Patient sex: F
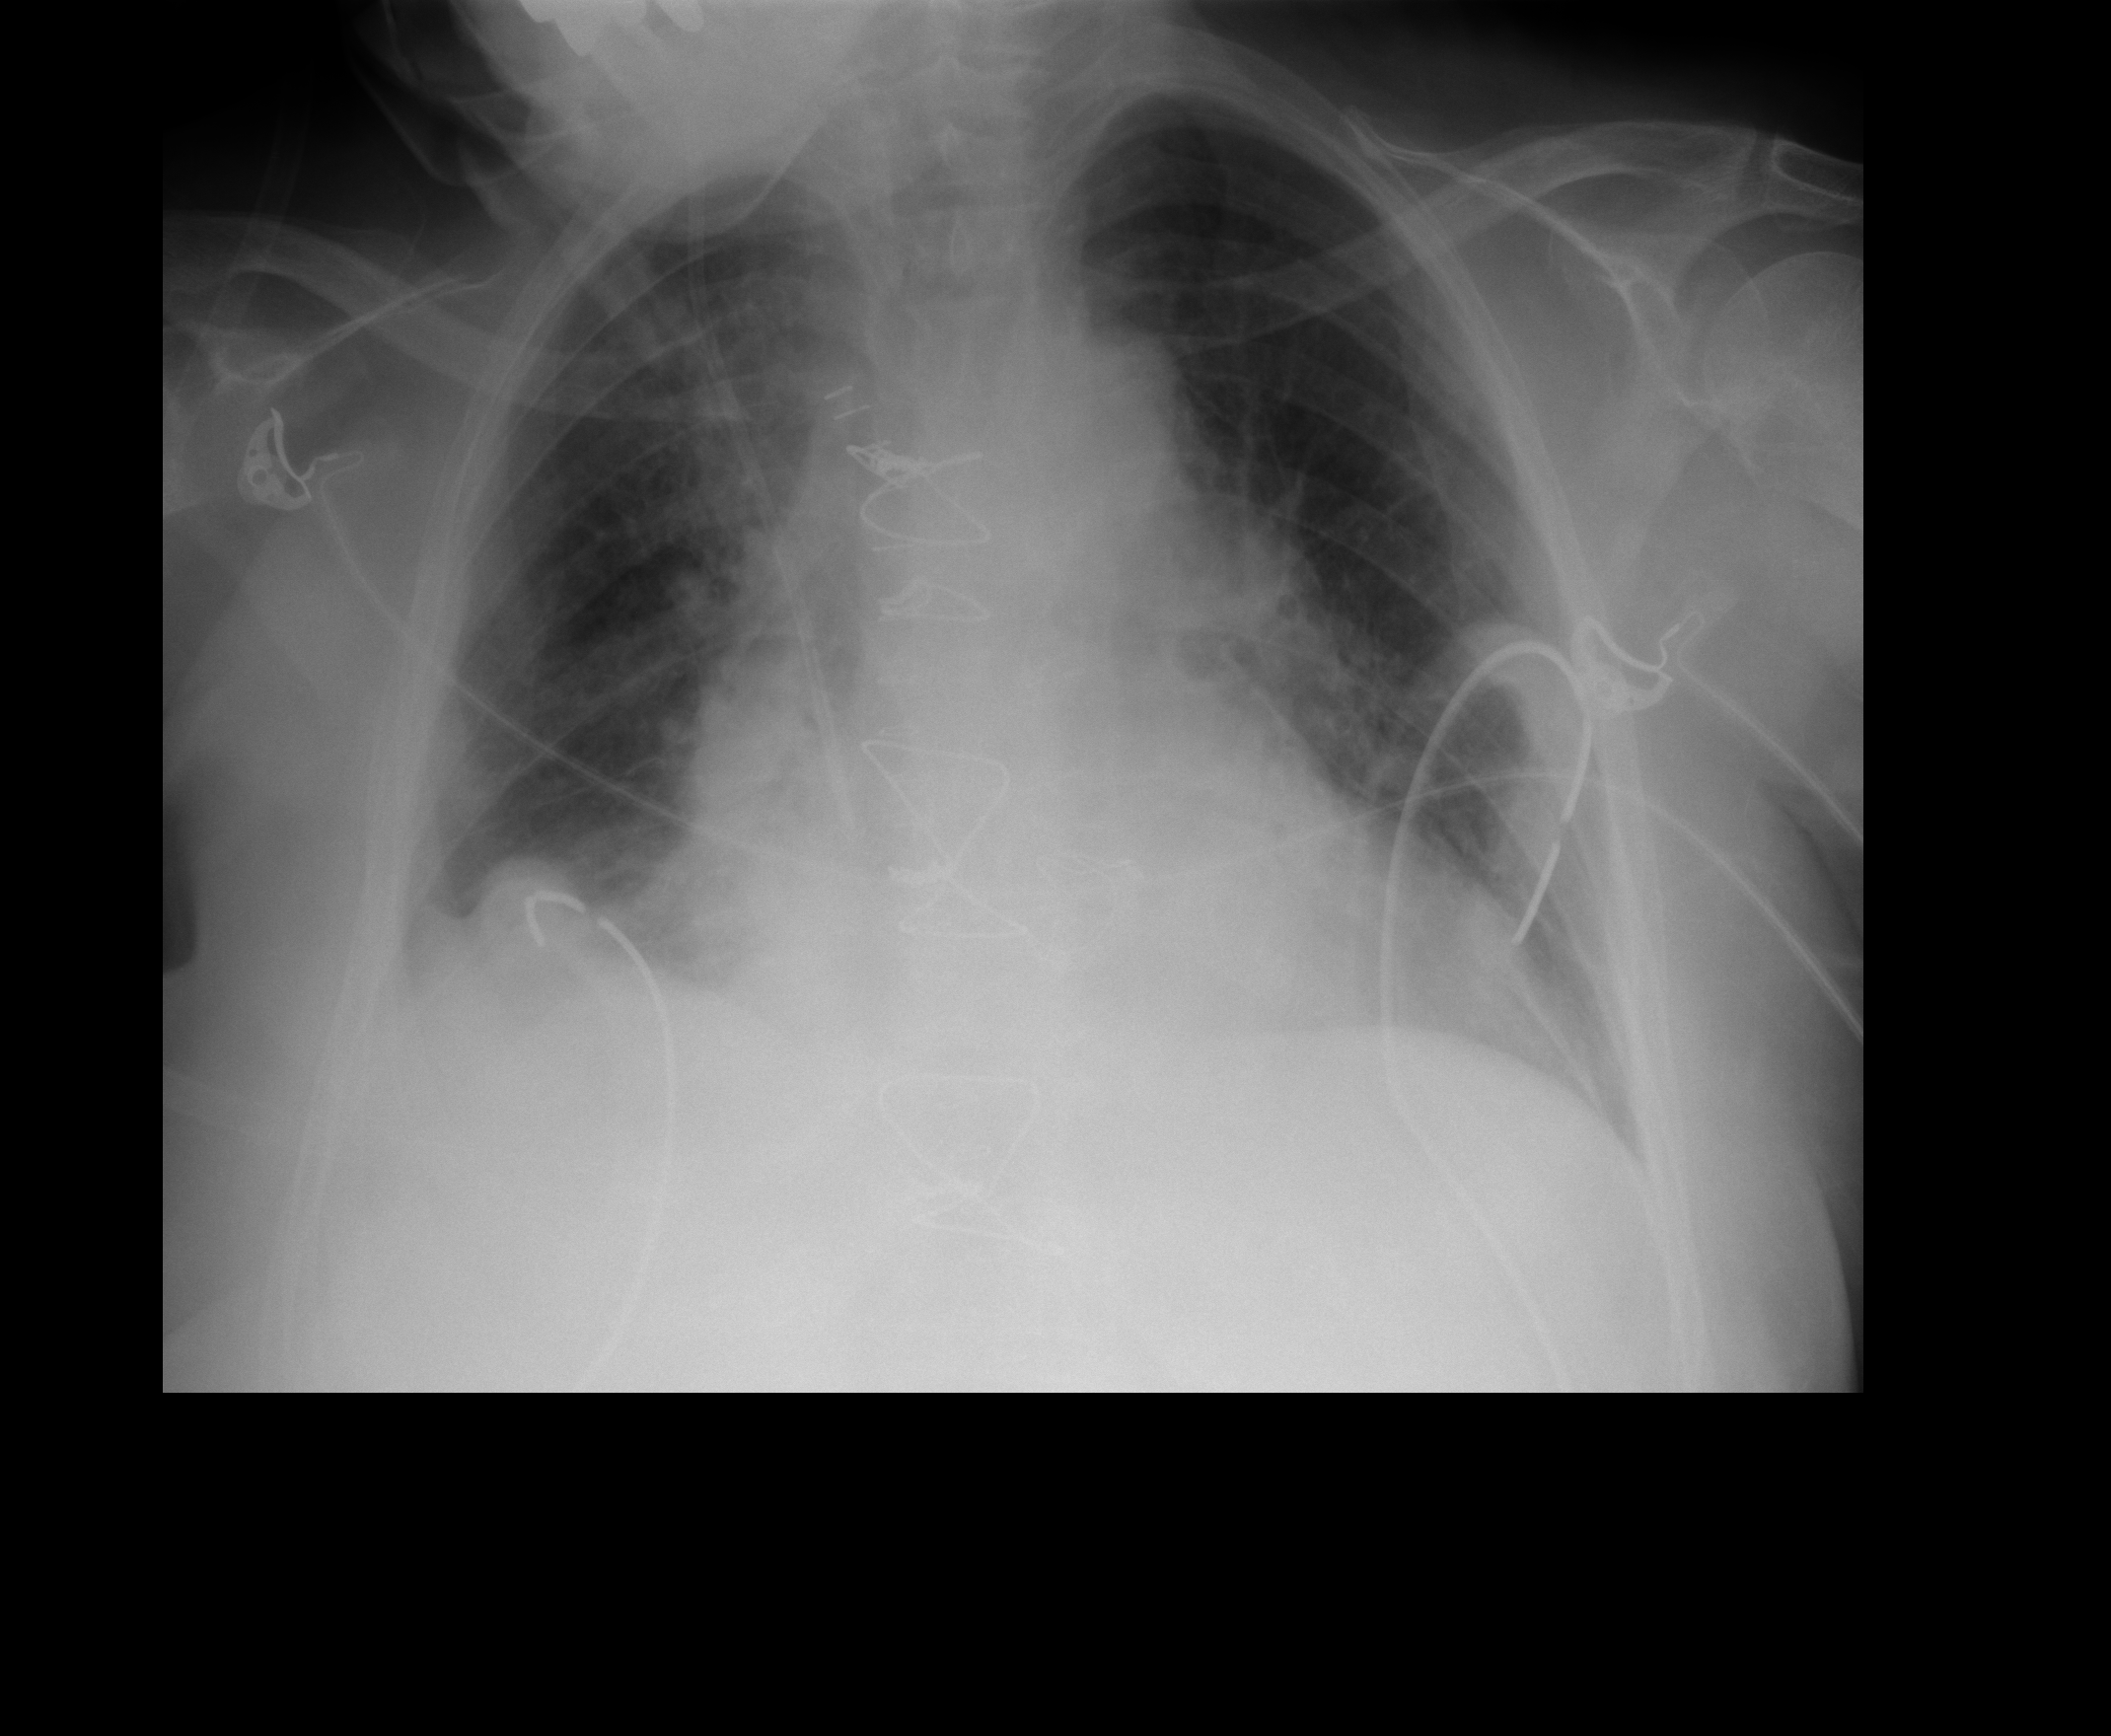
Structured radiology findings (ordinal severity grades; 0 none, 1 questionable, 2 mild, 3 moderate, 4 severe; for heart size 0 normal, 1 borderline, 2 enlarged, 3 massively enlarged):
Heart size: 2
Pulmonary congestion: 2
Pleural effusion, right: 1
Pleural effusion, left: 0
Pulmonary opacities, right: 1
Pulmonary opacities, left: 1
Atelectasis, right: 2
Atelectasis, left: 1